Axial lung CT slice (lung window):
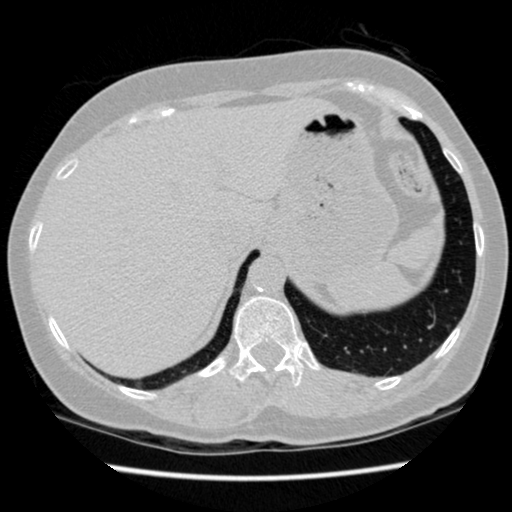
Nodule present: no